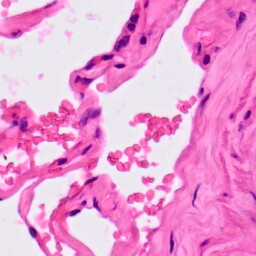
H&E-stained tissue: Lung